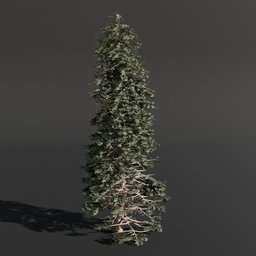
Label: nature